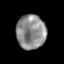
Tissue: prostate
Cell type: Epithelial cells
Senescence score: 0.3511
Nuclear area (px): 983
Mean DAPI intensity: 140.272